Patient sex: F
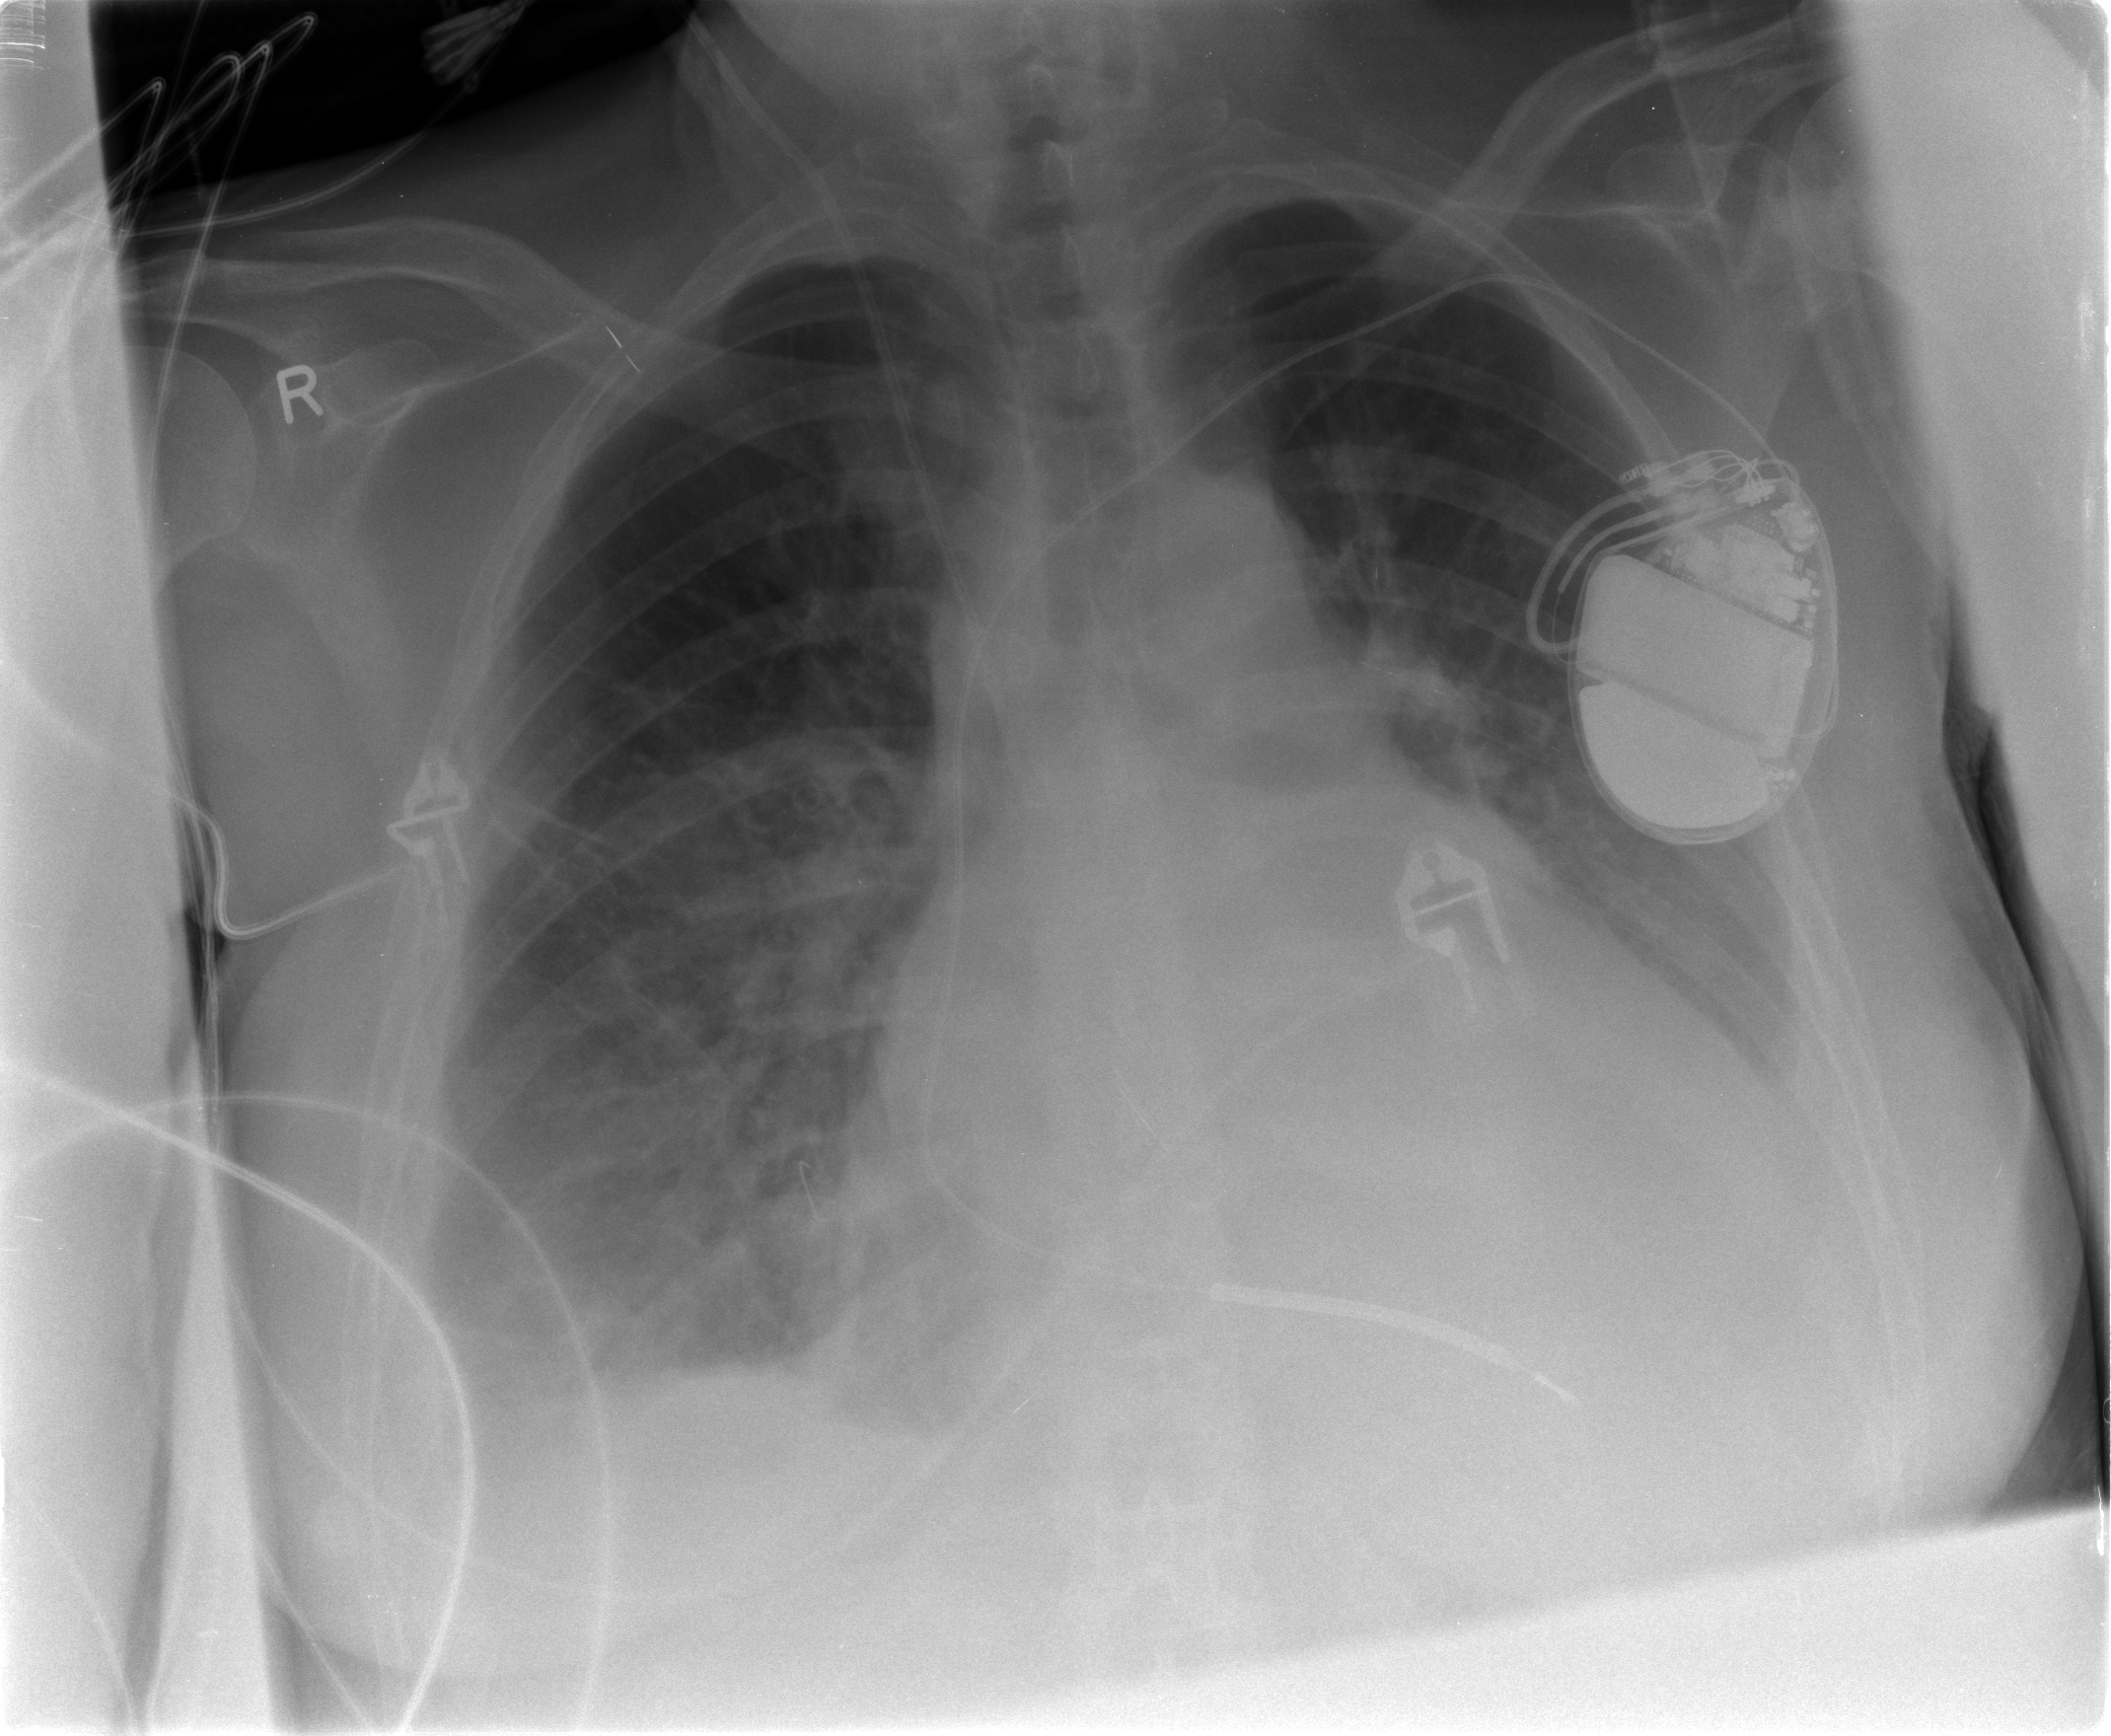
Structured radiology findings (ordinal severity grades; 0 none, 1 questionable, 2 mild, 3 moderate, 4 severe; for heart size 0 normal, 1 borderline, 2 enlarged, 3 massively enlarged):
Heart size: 2
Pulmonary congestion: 2
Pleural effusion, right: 2
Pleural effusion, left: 2
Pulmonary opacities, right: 2
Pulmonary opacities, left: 0
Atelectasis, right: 2
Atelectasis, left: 2